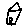
Label: house